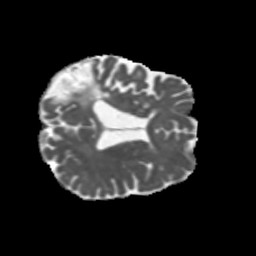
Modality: MD
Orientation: axial
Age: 68
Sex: female
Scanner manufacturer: siemens
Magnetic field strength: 3 T
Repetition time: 5.47 s
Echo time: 0.0854 s